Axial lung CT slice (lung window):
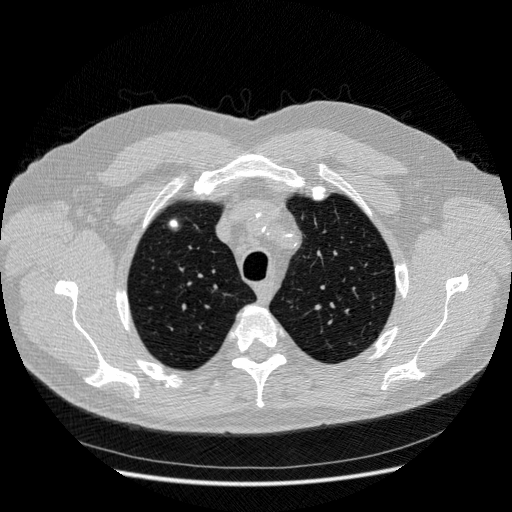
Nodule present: no